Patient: sex M, age 57
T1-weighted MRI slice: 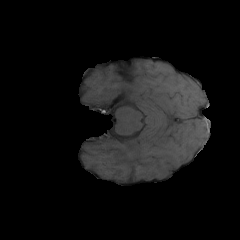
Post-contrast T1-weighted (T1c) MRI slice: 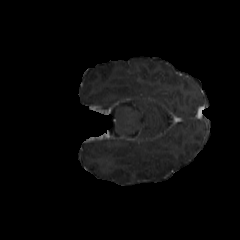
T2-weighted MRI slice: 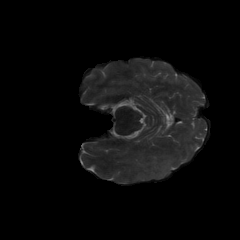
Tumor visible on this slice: yes
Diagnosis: Glioblastoma, IDH-wildtype
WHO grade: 4